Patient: sex M, age 71
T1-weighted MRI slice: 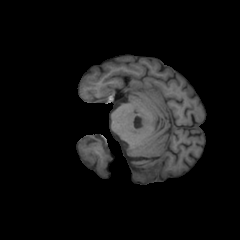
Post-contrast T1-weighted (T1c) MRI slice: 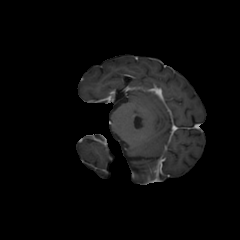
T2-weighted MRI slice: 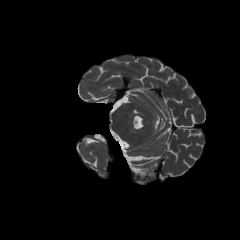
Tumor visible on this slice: no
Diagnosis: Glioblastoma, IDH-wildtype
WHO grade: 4